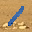
Label: 1